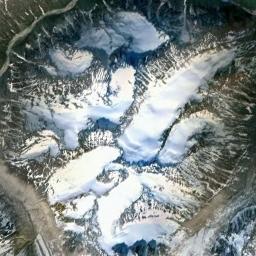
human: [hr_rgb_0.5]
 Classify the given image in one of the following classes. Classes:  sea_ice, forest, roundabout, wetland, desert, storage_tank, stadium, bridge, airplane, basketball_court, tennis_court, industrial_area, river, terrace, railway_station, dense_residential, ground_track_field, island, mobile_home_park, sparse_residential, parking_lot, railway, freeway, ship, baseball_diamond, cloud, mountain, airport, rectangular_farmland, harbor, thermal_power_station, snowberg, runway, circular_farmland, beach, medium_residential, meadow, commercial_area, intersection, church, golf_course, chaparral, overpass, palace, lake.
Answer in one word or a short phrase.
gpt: snowberg